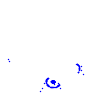
Particle: kaon